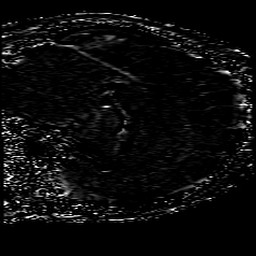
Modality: SWI
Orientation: sagittal
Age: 38
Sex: female
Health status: ill
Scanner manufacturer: philips
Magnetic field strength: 3 T
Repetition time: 0.031 s